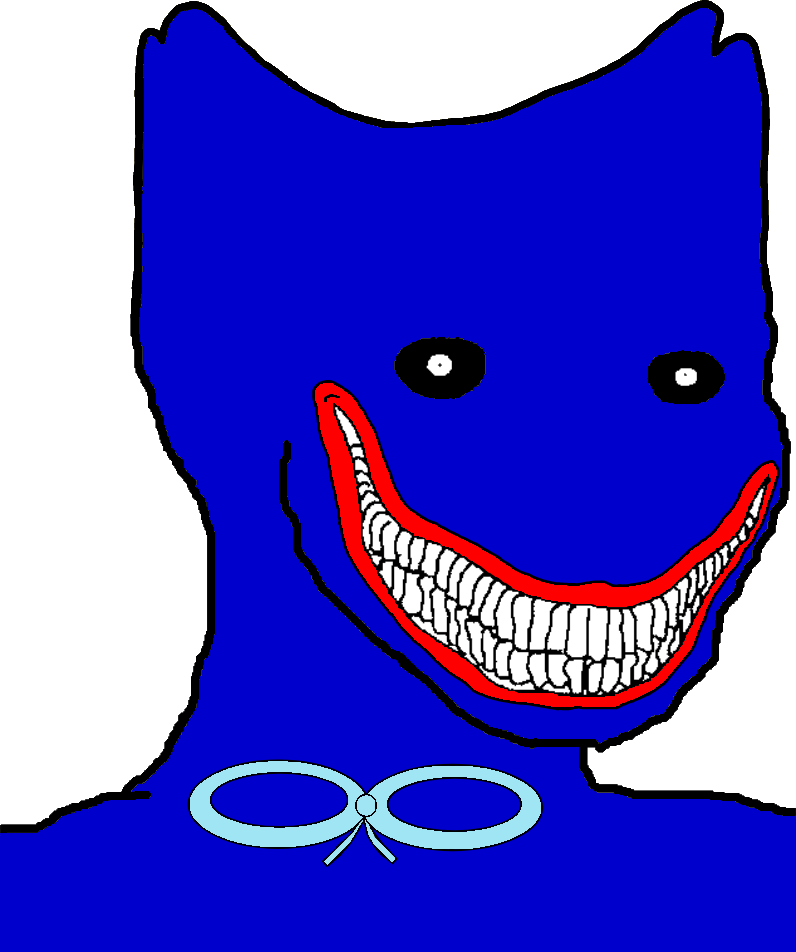
Label: 5_Oomer